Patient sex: F
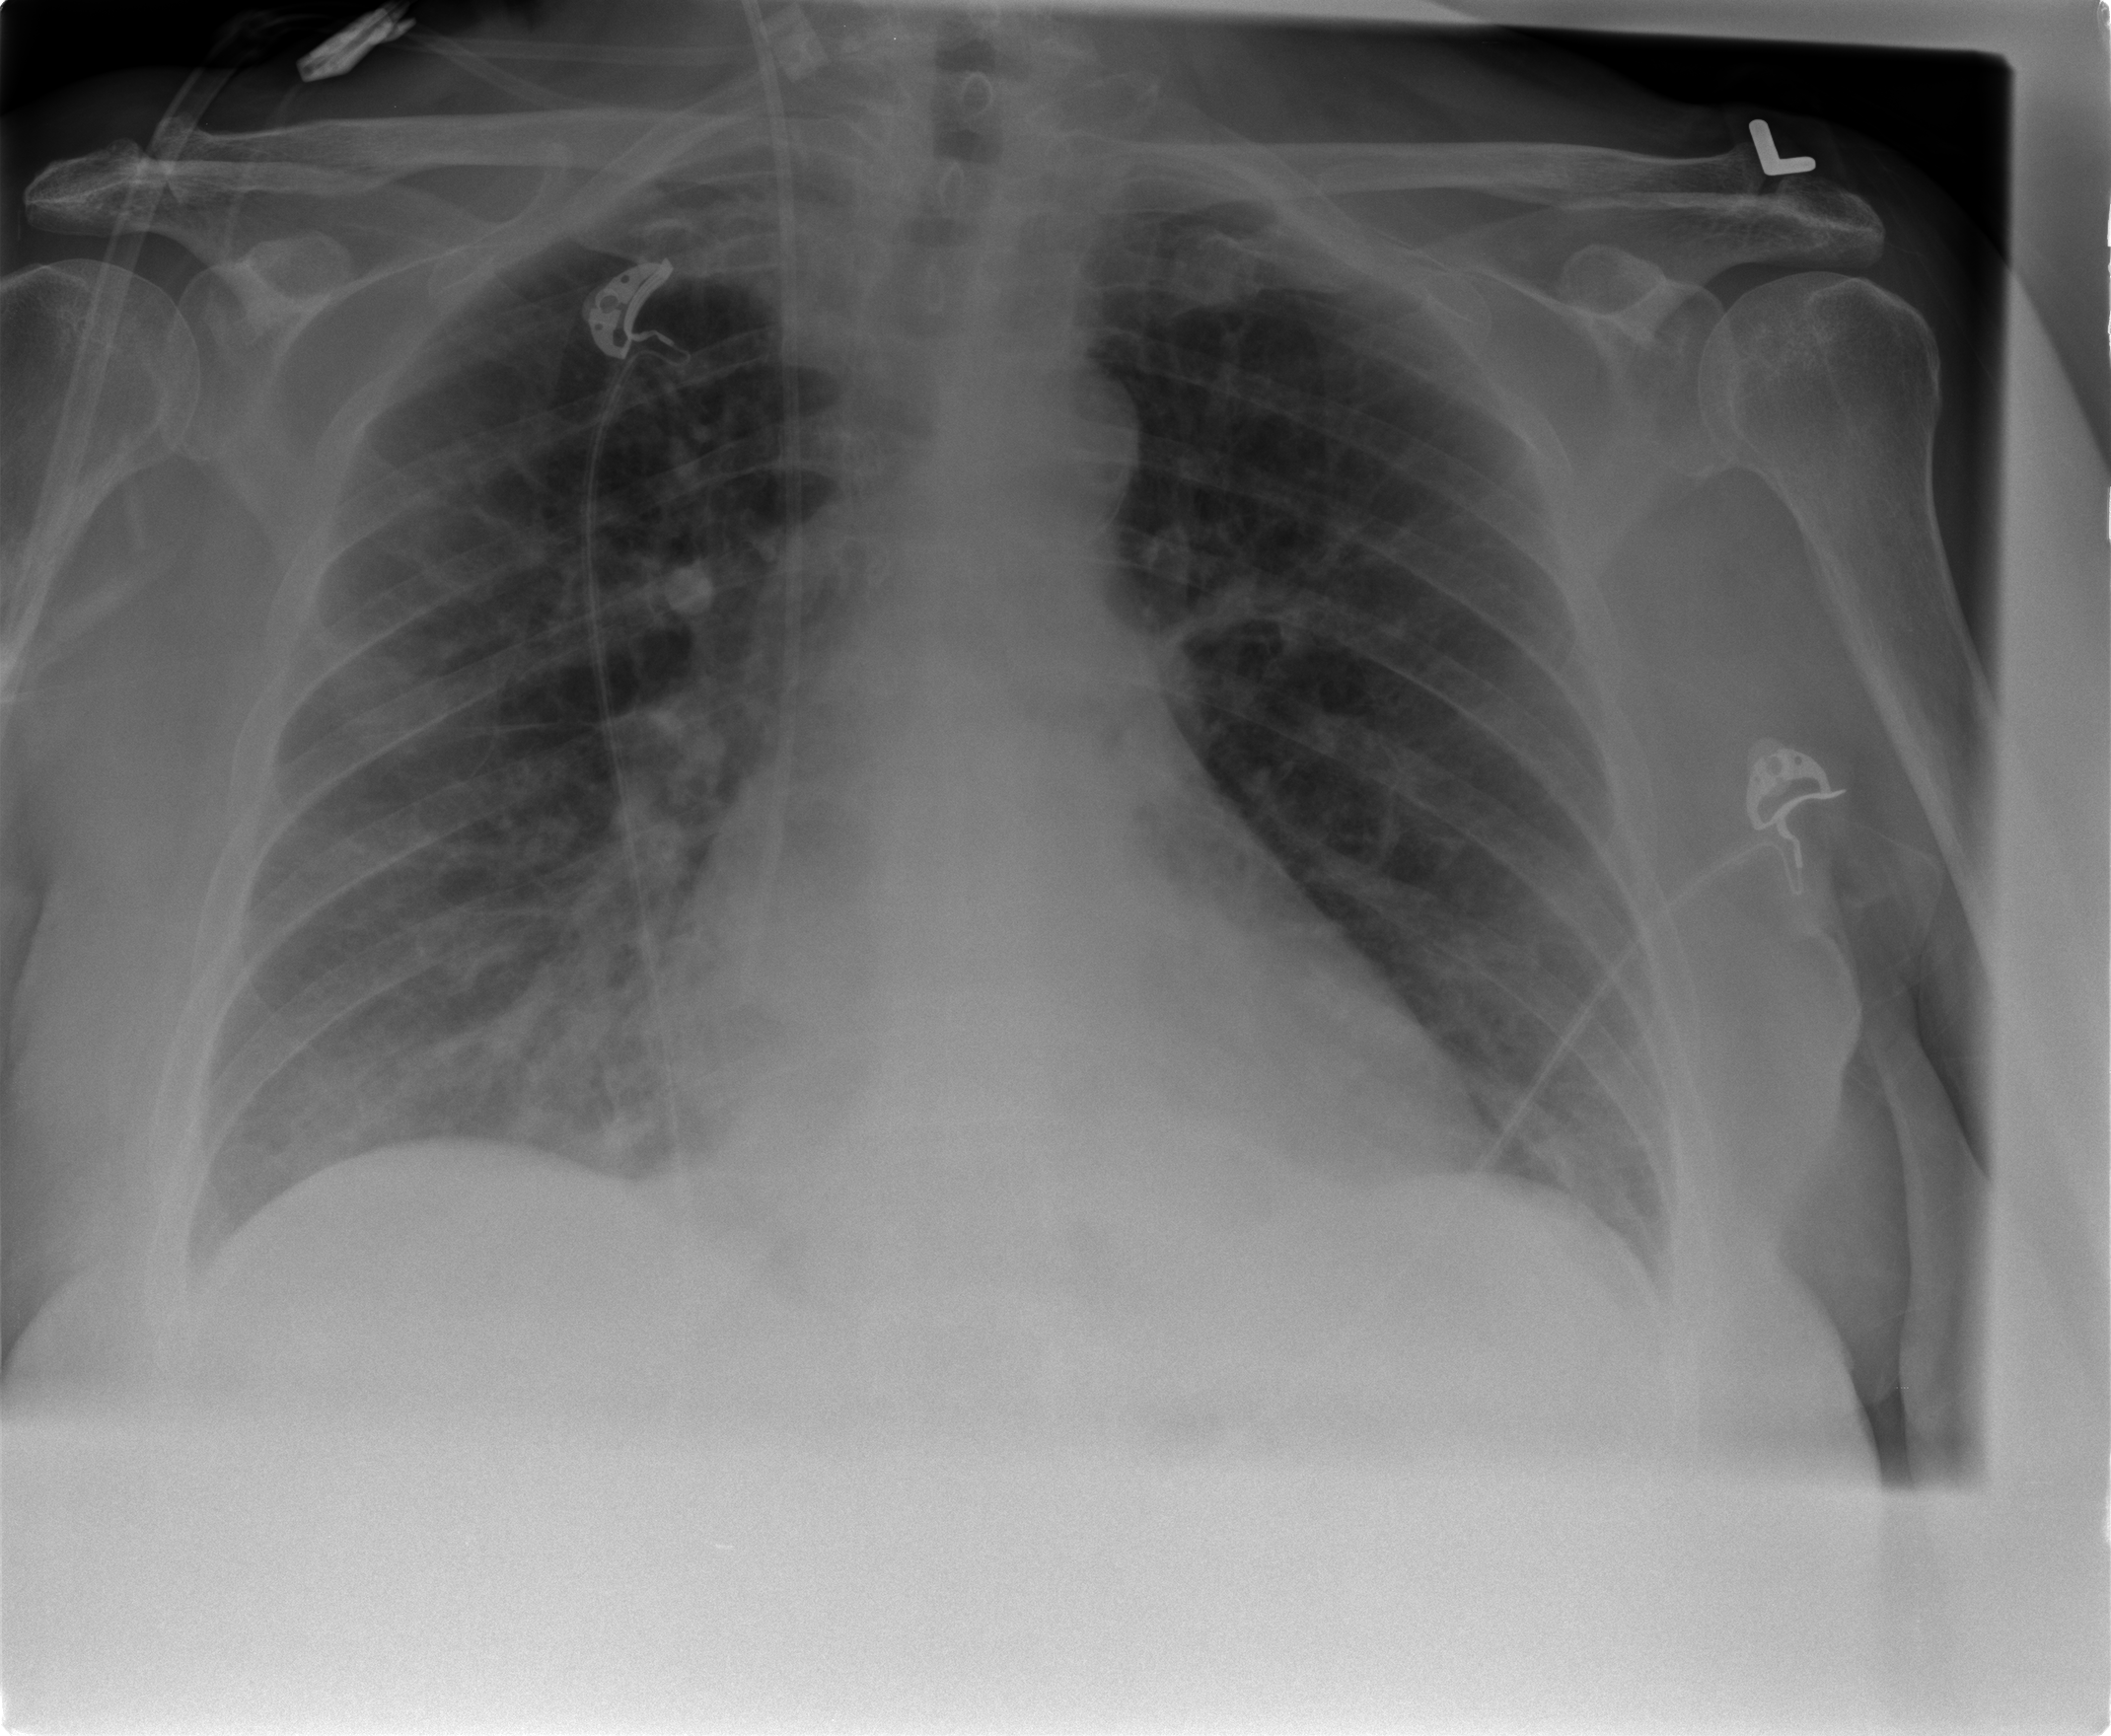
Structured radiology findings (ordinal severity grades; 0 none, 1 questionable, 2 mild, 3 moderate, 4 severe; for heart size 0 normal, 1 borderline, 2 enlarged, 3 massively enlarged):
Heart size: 2
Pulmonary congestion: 0
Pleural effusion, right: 0
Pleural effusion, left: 0
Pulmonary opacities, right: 1
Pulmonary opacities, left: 0
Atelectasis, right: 0
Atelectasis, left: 0